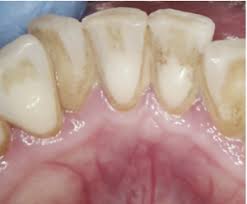
Condition: Tooth Discoloration